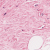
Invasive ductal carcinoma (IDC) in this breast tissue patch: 0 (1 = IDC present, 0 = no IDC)